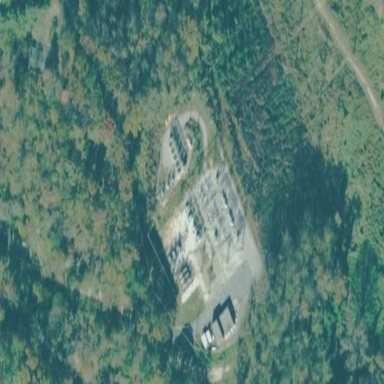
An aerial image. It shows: Distribution level power substation enclosed by fence.